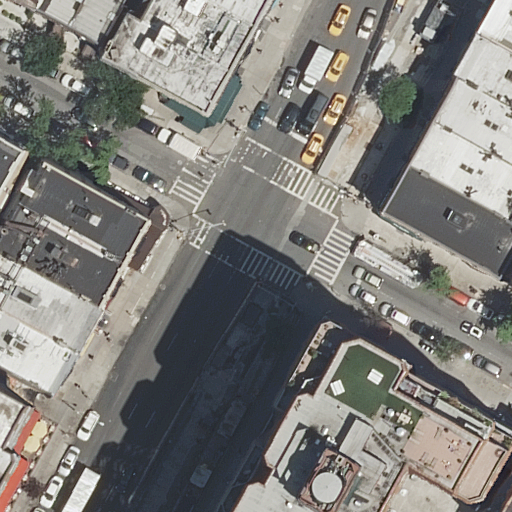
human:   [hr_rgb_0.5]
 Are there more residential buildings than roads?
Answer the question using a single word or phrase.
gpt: yes

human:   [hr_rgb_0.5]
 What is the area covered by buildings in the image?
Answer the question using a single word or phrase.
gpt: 2438m2

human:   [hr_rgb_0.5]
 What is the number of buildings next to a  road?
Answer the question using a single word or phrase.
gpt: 17

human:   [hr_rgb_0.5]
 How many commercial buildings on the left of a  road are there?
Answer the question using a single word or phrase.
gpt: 0

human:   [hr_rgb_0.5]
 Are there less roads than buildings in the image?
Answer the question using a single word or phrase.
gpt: yes

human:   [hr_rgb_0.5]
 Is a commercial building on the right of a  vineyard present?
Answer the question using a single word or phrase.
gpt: no

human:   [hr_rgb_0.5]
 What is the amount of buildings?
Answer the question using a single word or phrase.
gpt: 17

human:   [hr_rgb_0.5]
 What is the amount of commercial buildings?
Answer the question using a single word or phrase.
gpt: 0

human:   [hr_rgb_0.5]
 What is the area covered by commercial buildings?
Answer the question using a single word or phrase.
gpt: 0m2

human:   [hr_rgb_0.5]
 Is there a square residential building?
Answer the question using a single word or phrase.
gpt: no

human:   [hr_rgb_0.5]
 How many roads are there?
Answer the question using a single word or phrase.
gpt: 3

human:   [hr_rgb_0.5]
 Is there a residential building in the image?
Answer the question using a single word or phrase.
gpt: yes

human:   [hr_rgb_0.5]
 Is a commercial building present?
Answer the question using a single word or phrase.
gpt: no

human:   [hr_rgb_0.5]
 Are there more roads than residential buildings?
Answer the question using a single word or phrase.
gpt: no

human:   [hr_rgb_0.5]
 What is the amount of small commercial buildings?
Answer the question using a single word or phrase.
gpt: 0

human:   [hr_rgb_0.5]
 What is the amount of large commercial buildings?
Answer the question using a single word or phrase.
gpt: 0

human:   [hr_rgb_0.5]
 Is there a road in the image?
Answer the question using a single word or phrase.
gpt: yes

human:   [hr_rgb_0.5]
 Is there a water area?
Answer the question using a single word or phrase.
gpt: no

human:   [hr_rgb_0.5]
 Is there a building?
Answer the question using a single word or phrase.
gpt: yes

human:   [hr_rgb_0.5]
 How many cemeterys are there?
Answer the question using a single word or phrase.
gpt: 0

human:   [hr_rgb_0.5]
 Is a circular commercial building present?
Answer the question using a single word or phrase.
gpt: no

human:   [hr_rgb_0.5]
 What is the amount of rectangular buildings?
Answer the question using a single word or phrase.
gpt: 13

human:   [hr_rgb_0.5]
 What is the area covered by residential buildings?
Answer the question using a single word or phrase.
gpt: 2438m2

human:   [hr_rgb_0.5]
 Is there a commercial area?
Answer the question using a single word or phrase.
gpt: no

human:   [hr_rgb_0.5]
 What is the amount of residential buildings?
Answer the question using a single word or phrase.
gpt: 17

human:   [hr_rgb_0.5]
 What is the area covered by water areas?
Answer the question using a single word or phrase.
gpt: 0m2

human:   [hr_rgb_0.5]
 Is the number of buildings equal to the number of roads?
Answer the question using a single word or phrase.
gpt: no

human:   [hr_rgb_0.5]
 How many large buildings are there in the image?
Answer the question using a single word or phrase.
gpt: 0

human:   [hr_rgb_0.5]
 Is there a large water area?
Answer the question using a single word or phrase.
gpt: no

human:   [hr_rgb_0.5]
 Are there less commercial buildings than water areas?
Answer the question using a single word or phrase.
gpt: no

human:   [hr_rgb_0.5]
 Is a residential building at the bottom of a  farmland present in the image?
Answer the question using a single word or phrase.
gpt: no

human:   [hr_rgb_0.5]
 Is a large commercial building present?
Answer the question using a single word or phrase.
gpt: no

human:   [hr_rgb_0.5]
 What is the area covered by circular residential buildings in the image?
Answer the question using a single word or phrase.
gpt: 0m2

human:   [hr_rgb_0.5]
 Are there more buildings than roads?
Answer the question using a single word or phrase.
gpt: yes

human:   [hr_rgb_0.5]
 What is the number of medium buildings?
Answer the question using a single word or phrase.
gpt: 10

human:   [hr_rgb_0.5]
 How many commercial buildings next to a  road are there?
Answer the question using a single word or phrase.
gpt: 0

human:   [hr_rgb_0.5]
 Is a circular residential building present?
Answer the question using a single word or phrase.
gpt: no

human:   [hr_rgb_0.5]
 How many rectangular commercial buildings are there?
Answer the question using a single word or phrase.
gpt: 0

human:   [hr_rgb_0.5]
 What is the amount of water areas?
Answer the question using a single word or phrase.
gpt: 0

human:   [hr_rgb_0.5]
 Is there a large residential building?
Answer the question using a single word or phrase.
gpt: no

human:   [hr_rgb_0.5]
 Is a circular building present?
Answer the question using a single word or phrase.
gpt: no

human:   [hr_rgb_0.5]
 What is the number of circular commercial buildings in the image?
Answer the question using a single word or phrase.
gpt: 0

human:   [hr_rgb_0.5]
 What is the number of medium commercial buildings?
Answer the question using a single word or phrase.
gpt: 0

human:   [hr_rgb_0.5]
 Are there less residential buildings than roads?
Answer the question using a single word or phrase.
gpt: no

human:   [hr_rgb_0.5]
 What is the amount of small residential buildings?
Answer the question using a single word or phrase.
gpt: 7

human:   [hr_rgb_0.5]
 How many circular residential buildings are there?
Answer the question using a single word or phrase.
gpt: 0

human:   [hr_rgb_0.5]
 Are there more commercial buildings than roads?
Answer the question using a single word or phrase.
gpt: no

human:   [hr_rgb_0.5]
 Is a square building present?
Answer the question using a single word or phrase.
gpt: no

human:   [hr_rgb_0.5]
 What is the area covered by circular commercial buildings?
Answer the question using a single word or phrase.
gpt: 0m2

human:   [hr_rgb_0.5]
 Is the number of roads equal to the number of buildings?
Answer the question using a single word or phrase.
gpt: no

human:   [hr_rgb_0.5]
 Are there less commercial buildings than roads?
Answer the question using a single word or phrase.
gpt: yes

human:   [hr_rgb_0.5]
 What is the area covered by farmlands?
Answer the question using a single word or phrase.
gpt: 0m2

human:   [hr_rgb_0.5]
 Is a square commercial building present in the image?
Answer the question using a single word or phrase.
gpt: no

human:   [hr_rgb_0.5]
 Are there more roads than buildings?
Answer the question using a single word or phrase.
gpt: no

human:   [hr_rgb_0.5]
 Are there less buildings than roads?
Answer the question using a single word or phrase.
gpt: no

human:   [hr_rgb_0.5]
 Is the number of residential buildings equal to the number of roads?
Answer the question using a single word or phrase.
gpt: no

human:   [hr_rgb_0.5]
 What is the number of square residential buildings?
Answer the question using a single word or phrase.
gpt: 0

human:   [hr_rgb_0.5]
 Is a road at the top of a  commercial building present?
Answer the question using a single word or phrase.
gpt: no

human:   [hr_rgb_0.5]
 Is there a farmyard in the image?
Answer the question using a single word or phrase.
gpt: no

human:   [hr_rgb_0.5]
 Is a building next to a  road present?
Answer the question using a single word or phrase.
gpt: yes

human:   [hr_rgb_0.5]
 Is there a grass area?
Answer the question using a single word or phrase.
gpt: no

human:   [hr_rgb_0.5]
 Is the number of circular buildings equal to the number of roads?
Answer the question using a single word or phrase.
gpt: no

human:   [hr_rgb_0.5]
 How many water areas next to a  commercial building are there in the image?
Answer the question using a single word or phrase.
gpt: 0

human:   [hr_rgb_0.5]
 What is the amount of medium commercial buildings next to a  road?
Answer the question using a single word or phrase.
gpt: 0